Question: I've been trying to make graphs about covid-19, by starting couting from the first day in which there is more or equal to 100 cases on the country, but my axis doesn't seem to fit the way that i want, and none of the solutions i looked up seemed to work properly. here is the graph and the way i wanted it to be.
The blue drawings is how i want it to be.

'''
# IMPORTING MODULES
import pandas as pd
from datetime import datetime
import matplotlib.pyplot as plt
# READING CSV FILE
df = pd.read_csv('time_series_covid19_confirmed_global.csv')
# GROUPING DATA BY COUNTRY
df = df.groupby('Country/Region').sum()
# DROPPING LATITUDE AND LONGITUDE
df = df.drop(['Lat', 'Long'], axis=1).reset_index()
#SETTING Y AXIS
selected_countries = ['Argentina',
'Brazil',
'Chile',
'Ecuador',
'Peru',
'Colombia',
'Venezuela',
'Ecuador',
'Uruguay'
]
y_axis_parse1 = df.loc[df['Country/Region'] == 'Brazil'].values[0]
y_axis = [x for x in y_axis_parse1[1:] if x >= 100] # Setting starting point to 100 cases
#SETTING X AXIS
x_axis = range(len(y_axis)) # x axis based on lenght of y list data
#PLOTTING
plt.plot(x_axis, y_axis, '.-', color='red')
plt.xticks(x_axis)
plt.grid()
# STYLE OF THE GRAPH
plt.style.use('ggplot')
#PLOT SHOW
plt.show()
'''
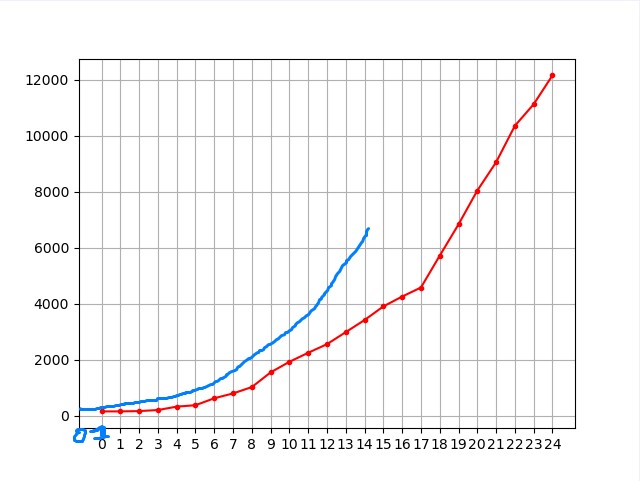
Answer: It looks like you are looking for
'''
plt.xlim(left=0)
'''
That will make your data start at the left edge of the chart.